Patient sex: M
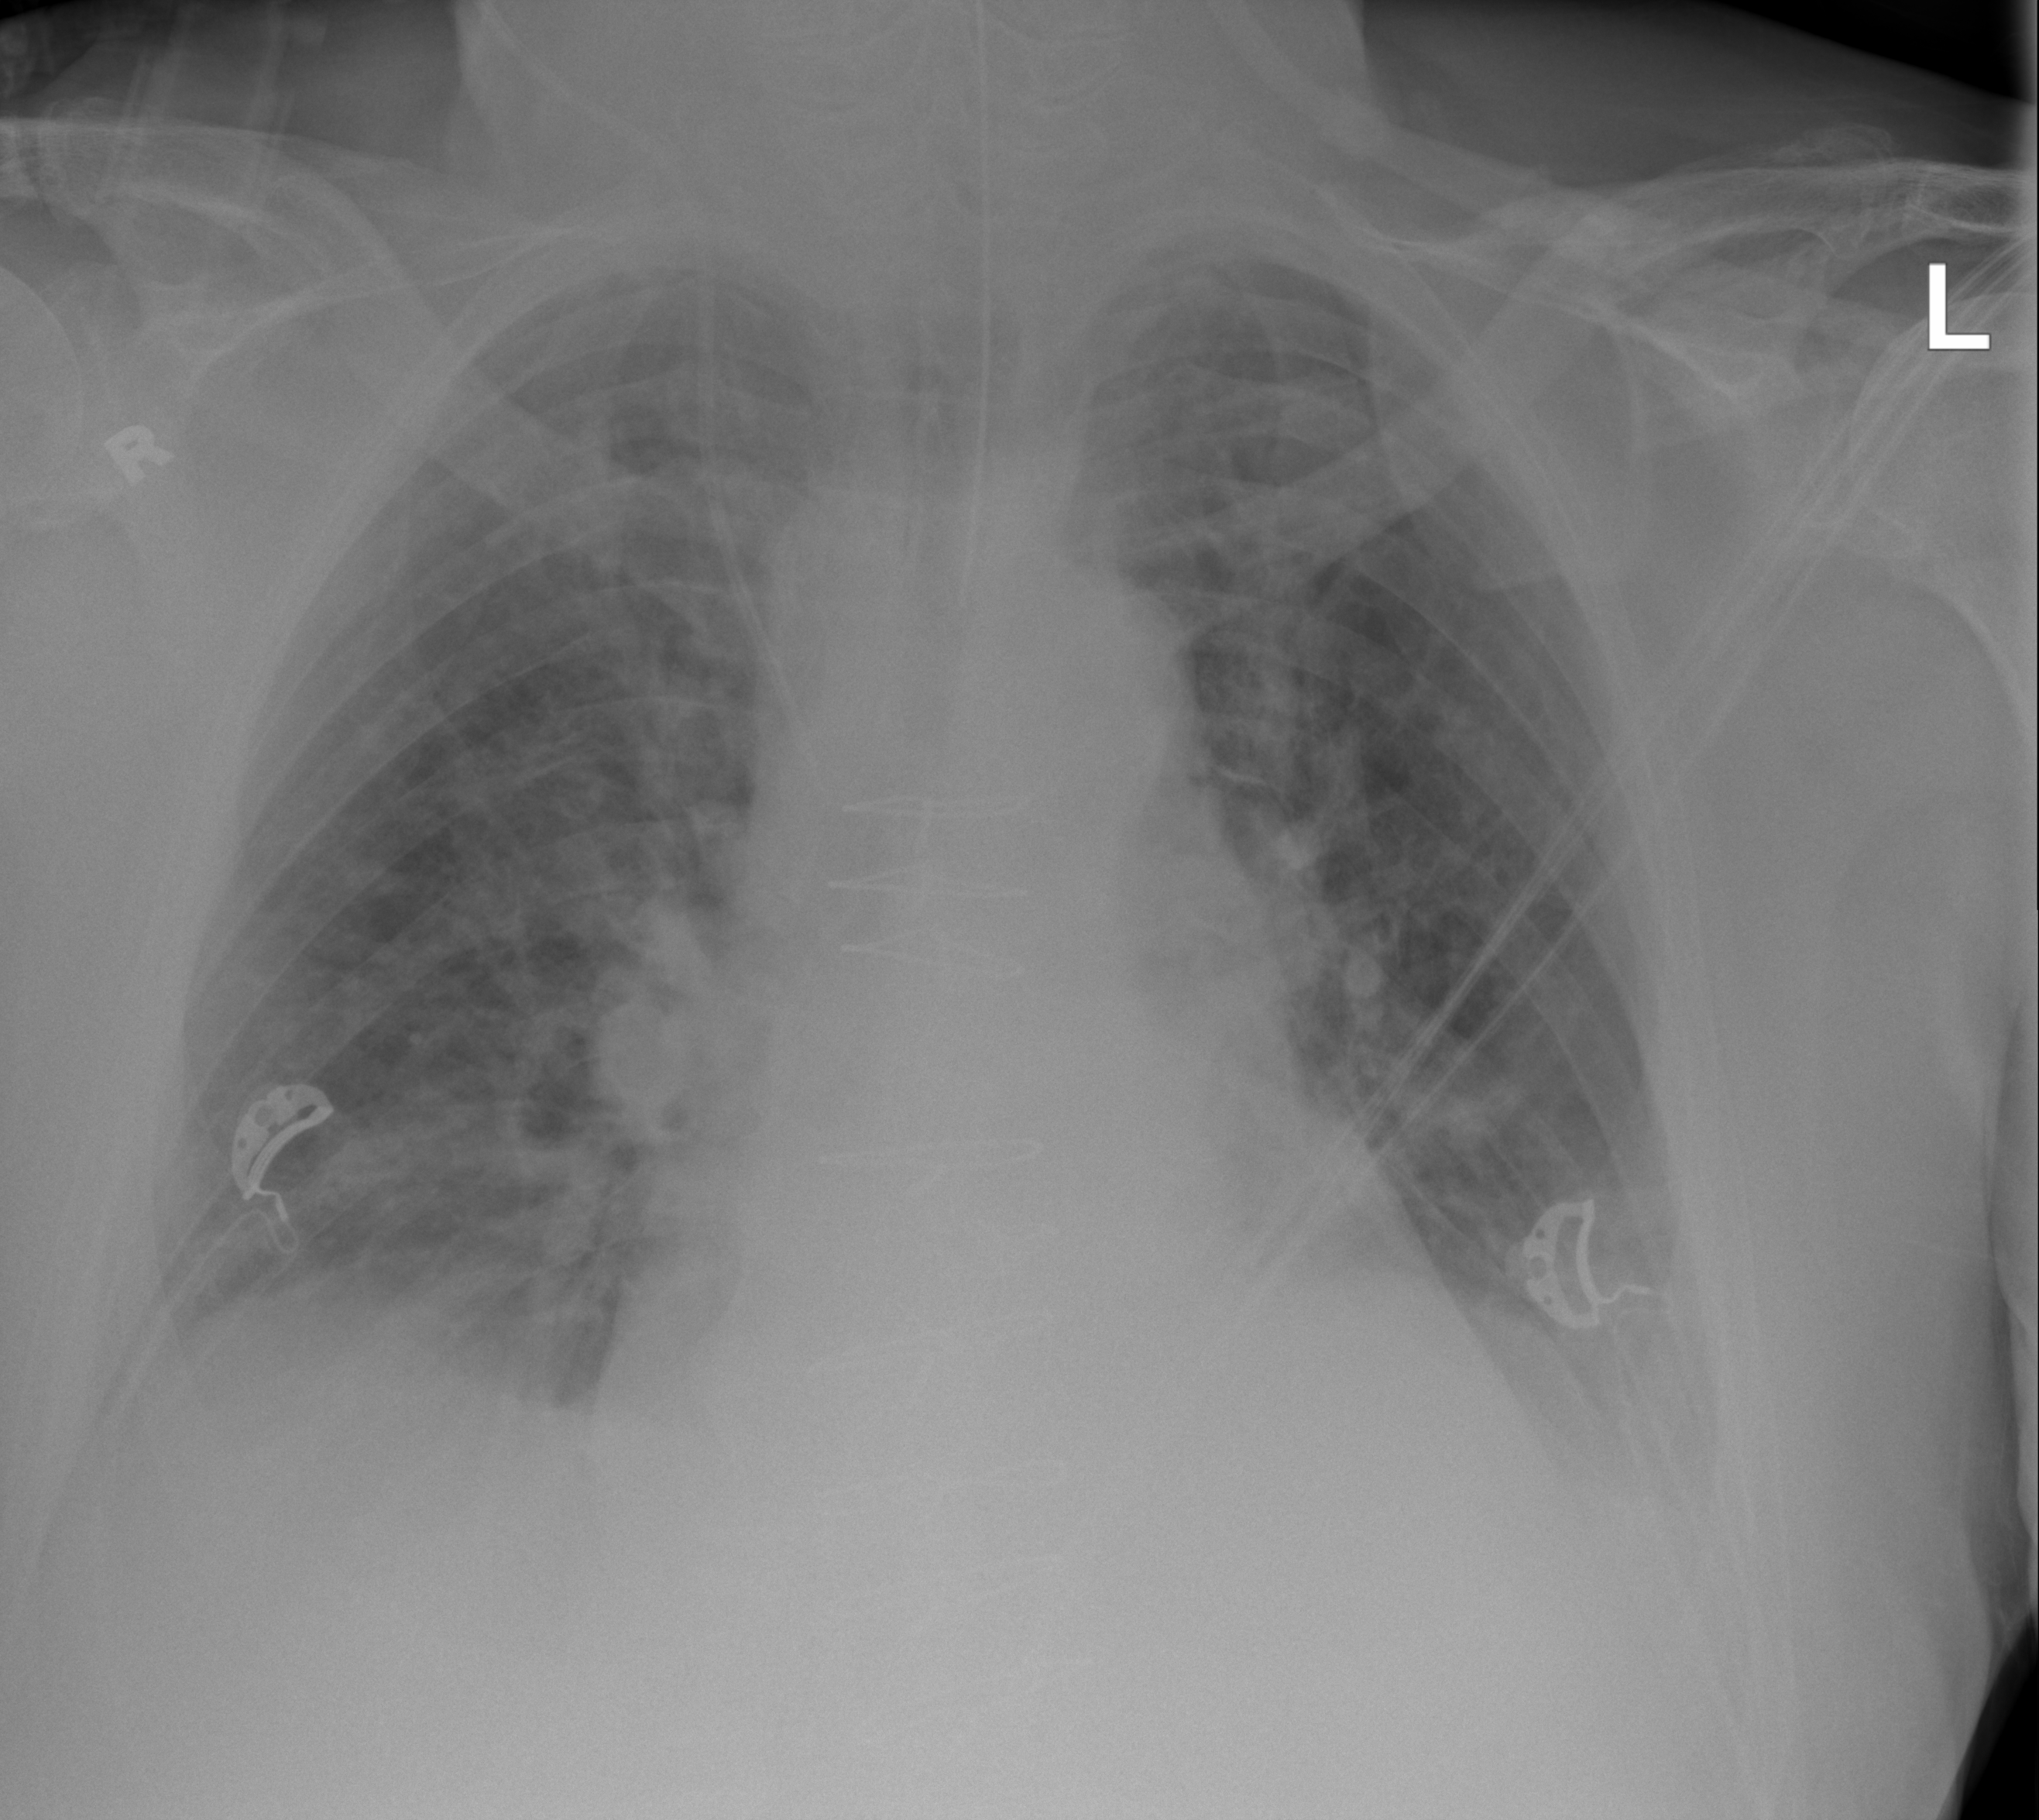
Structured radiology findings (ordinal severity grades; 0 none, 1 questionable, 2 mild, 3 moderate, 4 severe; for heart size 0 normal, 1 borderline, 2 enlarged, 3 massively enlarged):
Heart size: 2
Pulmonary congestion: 2
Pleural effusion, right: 2
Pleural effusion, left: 2
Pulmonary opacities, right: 0
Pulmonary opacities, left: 0
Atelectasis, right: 2
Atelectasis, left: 2